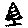
Label: tree